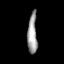
Tissue: prostate
Cell type: T cells
Senescence score: 0.735
Nuclear area (px): 390
Mean DAPI intensity: 153.71